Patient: sex M, age 79
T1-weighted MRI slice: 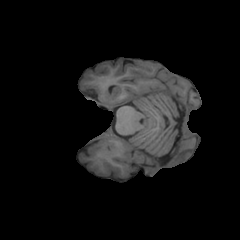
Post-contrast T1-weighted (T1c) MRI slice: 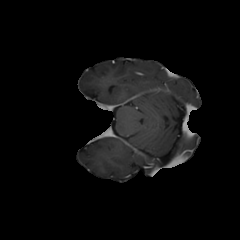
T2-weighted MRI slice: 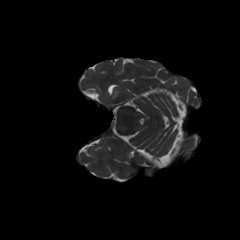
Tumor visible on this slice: no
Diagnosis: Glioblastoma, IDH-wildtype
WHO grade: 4